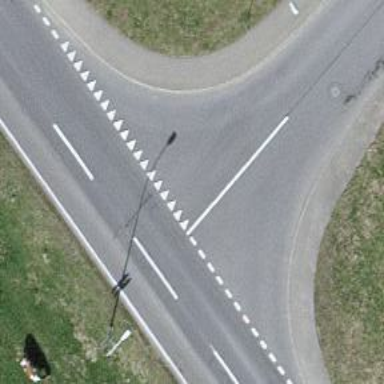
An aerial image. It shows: Road with "give way" sign.